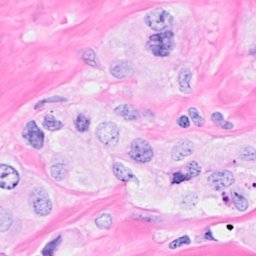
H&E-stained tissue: Breast